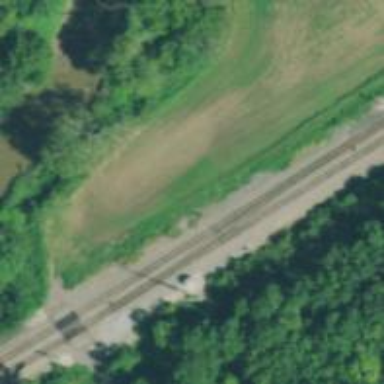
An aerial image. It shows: Railway crossover.